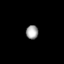
Tissue: lung
Cell type: Epithelial cells
Senescence score: 0.1661
Nuclear area (px): 166
Mean DAPI intensity: 160.88